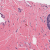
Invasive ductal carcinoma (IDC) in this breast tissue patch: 0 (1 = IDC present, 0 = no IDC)